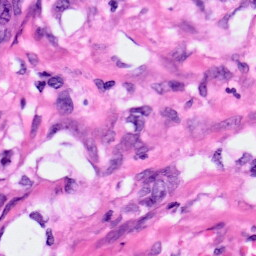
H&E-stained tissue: Pancreatic